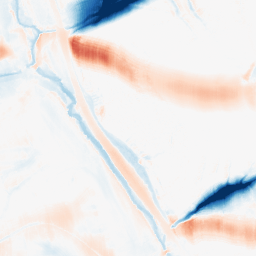
Category: morphological
Decomposition family: morphological_ellipse
Decomposition parameters: operation: average
width: 50
height: 20
Upsampling method: edge_directed
Upsampling parameters: scale: 4
Upsampling scale: 4